Question: I have a set of vertices(called A) and I want to find all the border vertices such that this border vertices set is an outline of the shape.
Many of the vertices in A are redundant because they are inside the shape, I want to get rid of these vertices.
My question is similar to <URL> but i need it to work for a non-convex polygon case.
EDIT:
Clarification: The below image is a concave polygon. This is what i meant by non-convex. If I run a convex hull algorithm on it, it would not preserve the concave part of the polygon.(unless i'm mistaken).

I have a set of vertices inside and on the border of the polygon: [[x1,y1], [x2,y2]...]
I want to reduce the set so that the vertices are just the border outline of the shape.
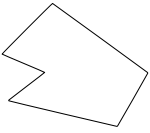
Answer: This seems to be a hot topic..
<URL>
This paper seems to be the best.
<URL>